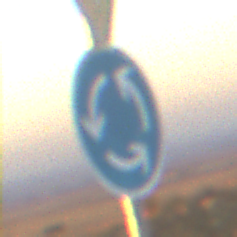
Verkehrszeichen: Kreisverkehr
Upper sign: VorfahrtGewaehren
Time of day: SunriseSunset
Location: Outdoor (Nature)
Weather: Clear
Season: NotSpecified
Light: Natural